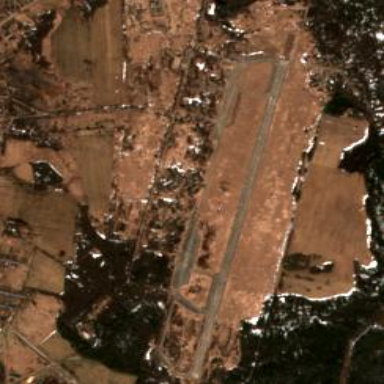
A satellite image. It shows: Military airfield located within aerodrome.